Question: I am trying 'FragmentActivity' instead of TabActivity in 'Android 2.2'. Following is the test layout of page.I am loading fragments run time using 'FrameLayout' as container. Suppose clicking on button I am loading a Fragment , clicking on a button in Fragment loads another Fragment in FrameLayout container. Now the problem is while in Fragment and clicking on blank UI of the fragment, I am getting events of buttons that are placed in Fragment F1 on the exact location of click.
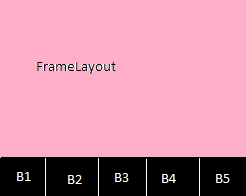
Answer: Actually I made mistake while adding new fragment, I used 'Add()' method of 'FragmentTrasaction' class. Instead of this method we should use 'Replace()' method. Becuase 'Add()' method would add your fragment to the life cycle of the containing activity. The result of this would be if you add one fregment above the other, then previous Fragement would receive click events.